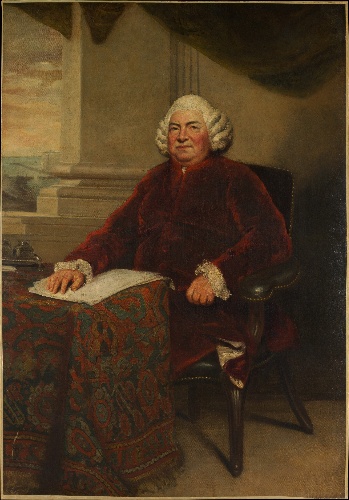
Title: John Barker (1707–1787)
Artist: Sir Joshua Reynolds
Artist bio: British, Plympton 1723–1792 London
Date: 1786
Object type: Painting
Classification: Paintings
Medium: Oil on canvas
Dimensions: 68 1/4 x 47 1/2 in. (173.4 x 120.7 cm)
Department: European Paintings
Credit line: Gift of Ruth Armour, 1954
Accession year: 1954
Repository: Metropolitan Museum of Art, New York, NY
Tags: Men|Portraits